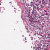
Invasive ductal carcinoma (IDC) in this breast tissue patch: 0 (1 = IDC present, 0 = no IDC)